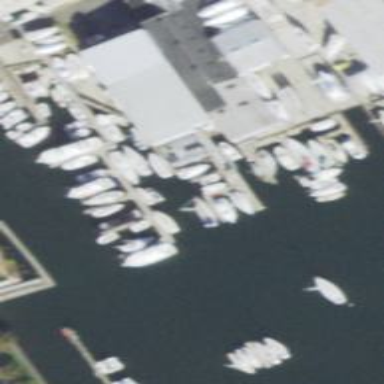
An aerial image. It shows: Dock located along the waterway.